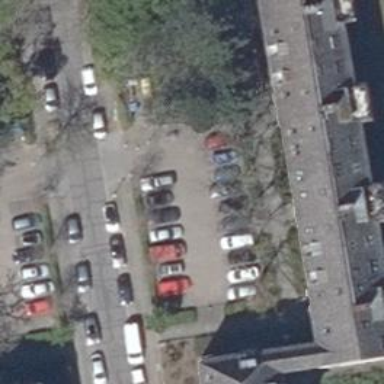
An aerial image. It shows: Road serving as parking aisle.